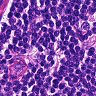
Metastatic tissue present: no